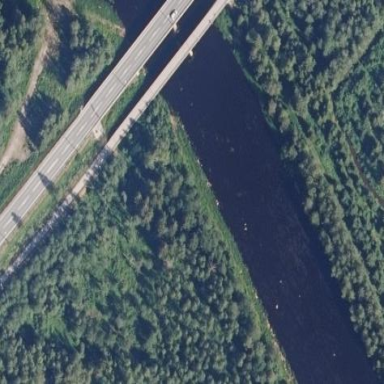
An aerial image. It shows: Man-made bridge.